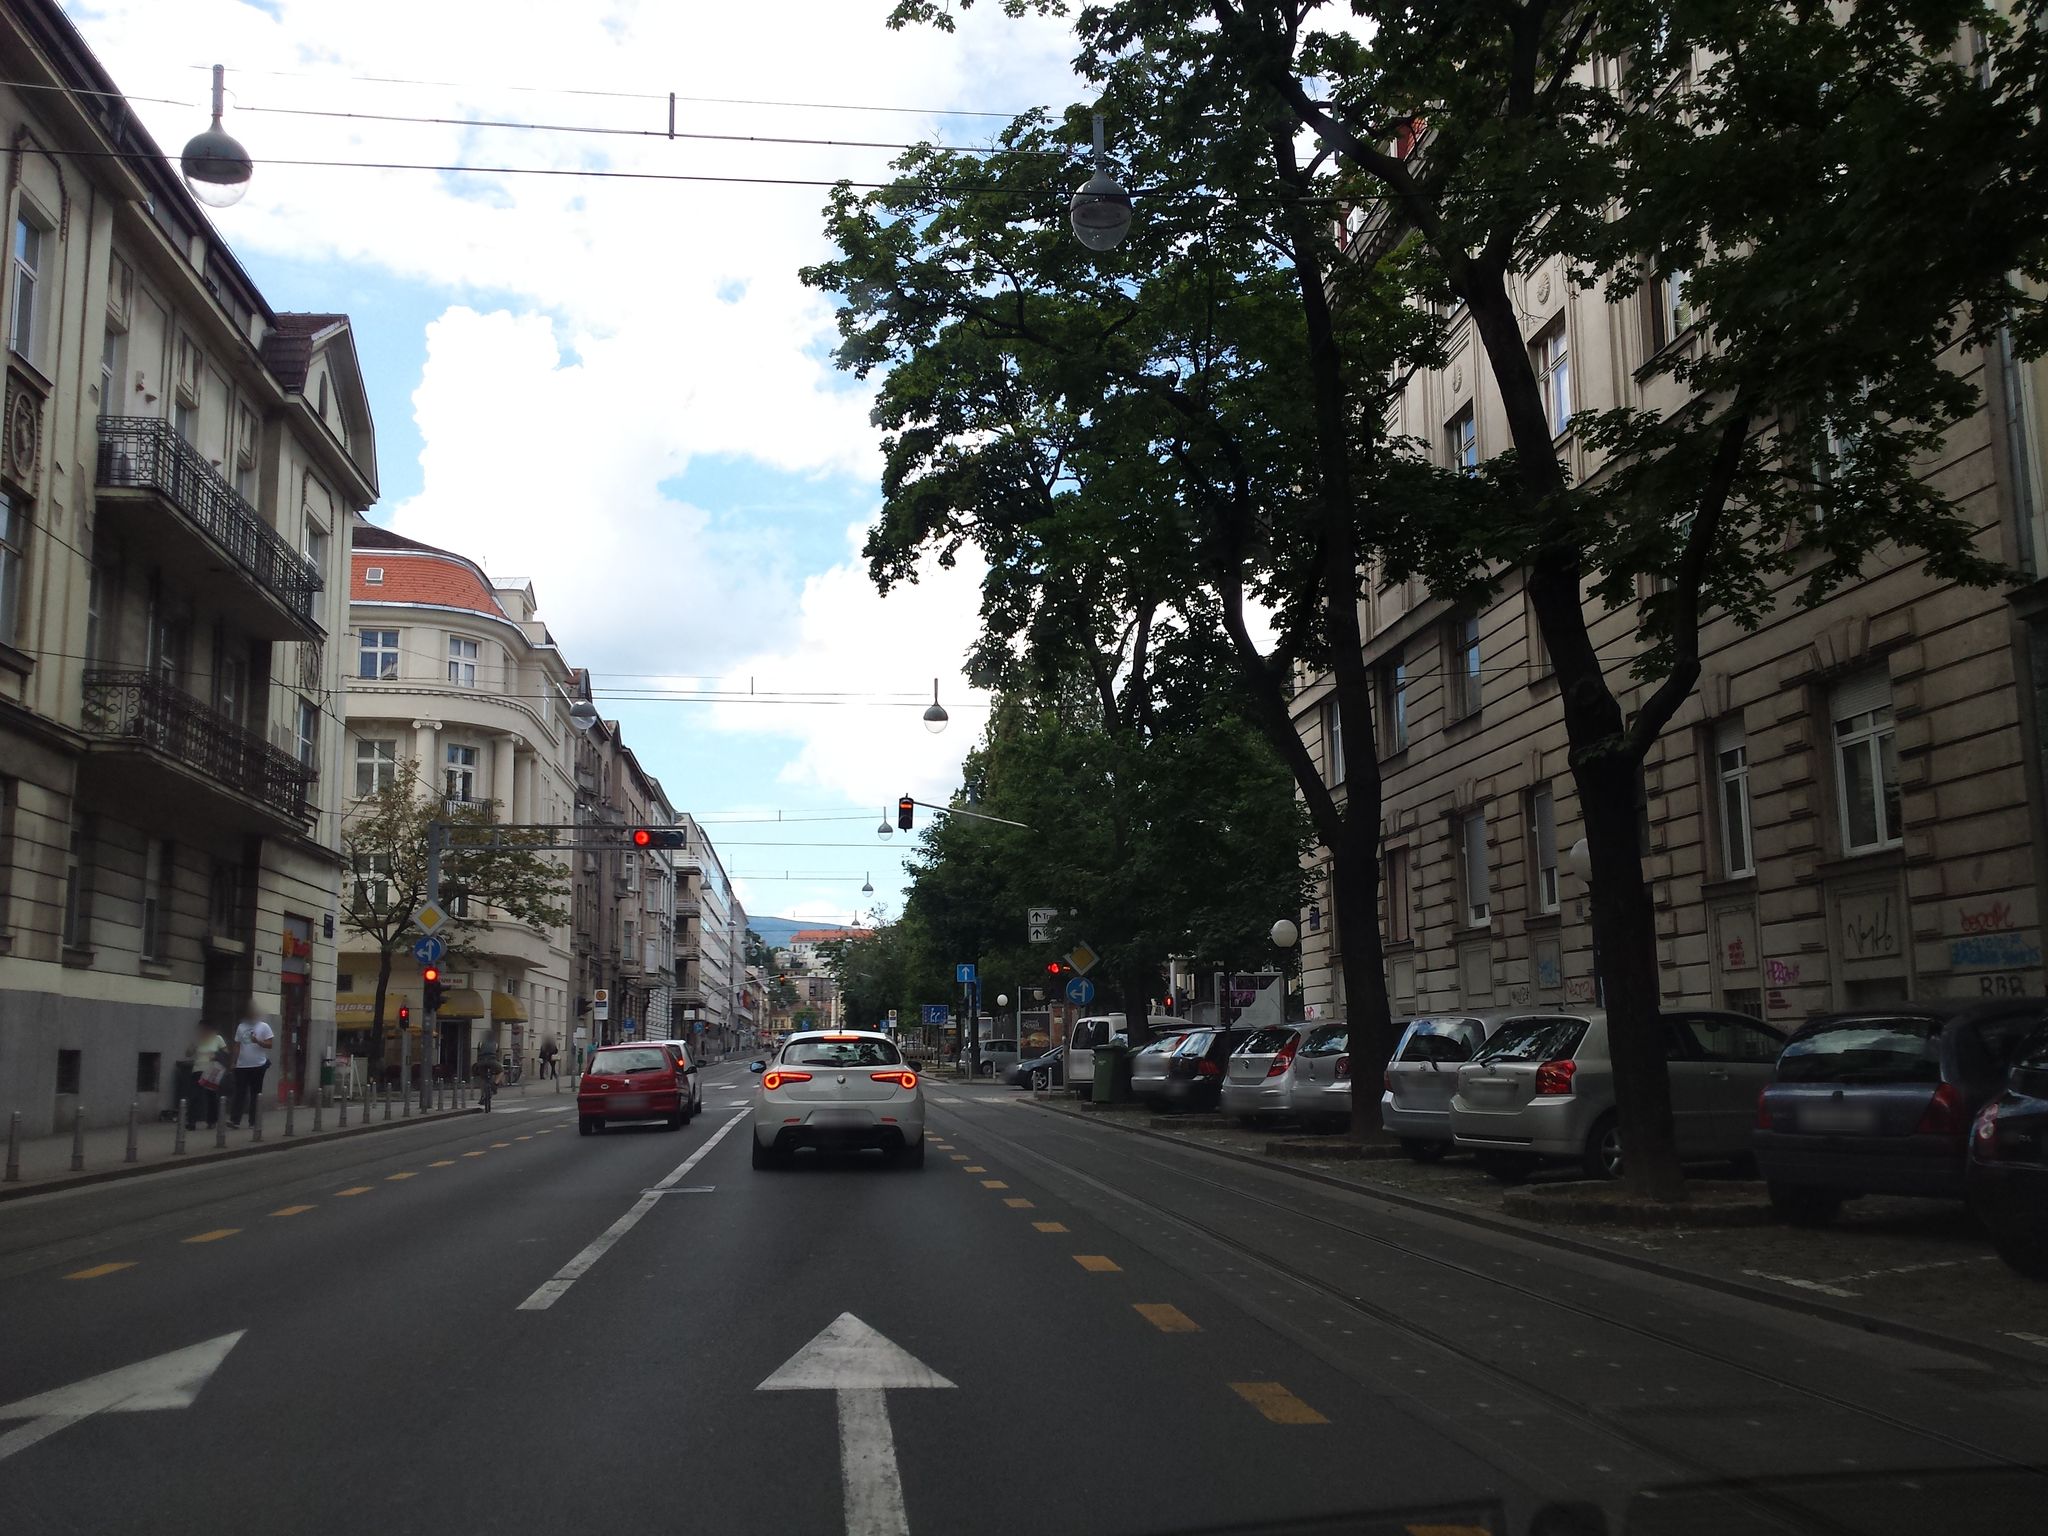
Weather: cloudy
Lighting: day
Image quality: good
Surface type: driving surface
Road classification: tertiary
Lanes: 4
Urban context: urban centre
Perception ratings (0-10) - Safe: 7.76, Lively: 8.73, Beautiful: 7.68, Boring: 1.83, Depressing: 2.52, Wealthy: 7.08